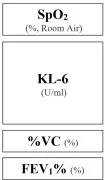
The clinical course of the patient. . APAP, autoimmune pulmonary alveolar proteinosis; CT, computed tomography; DLco, carbon monoxide diffusing capacity; FEV1%, forced expiratory volume 1.0 (sec) percent; MAC, Mycobacterium avium complex; PSL, prednisolone; RECAM, treatment with rifampicin, ethambutol, and clarithromycin; VA, alveolar volume; VC, percent vital capacity.
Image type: radiology (ct)